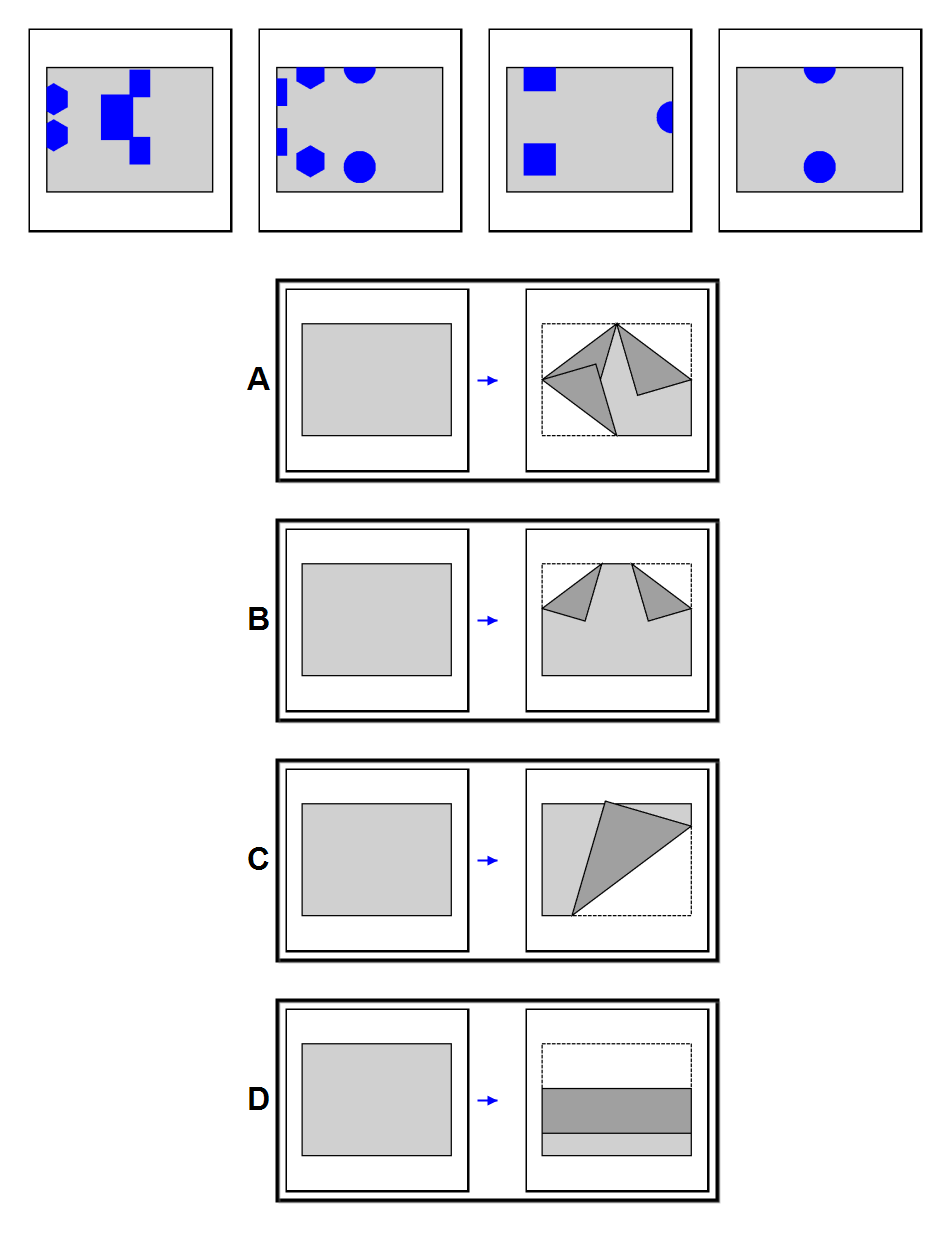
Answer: D